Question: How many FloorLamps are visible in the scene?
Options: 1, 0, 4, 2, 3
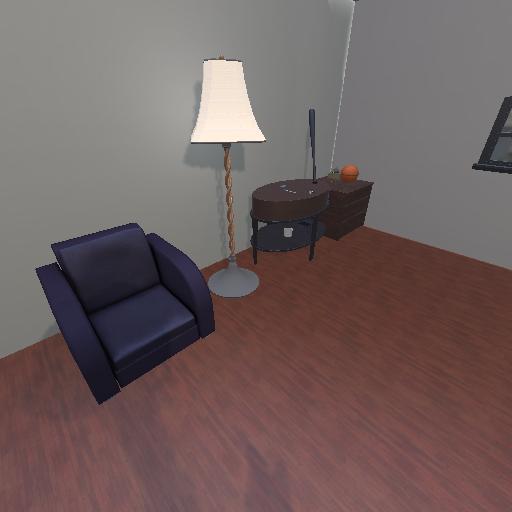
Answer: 1